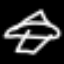
Label: airplane